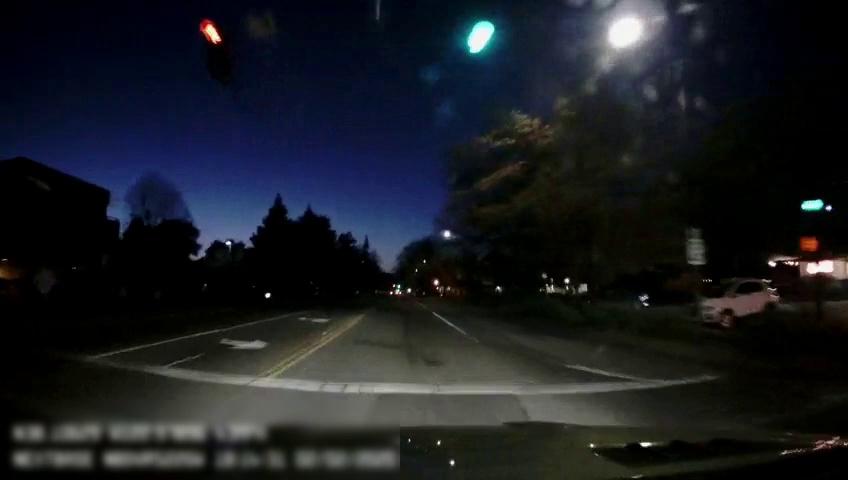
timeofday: Night
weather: Other
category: Drivable Space
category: Vehicles | SUV
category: Vehicles | SUV
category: Lanes | Opposite Lane
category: Lanes | Current Lane
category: Lanes | Current Lane
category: Lanes | Alternate Lane
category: Traffic | Lights
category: Traffic | Lights